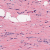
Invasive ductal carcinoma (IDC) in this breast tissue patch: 1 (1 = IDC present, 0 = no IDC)